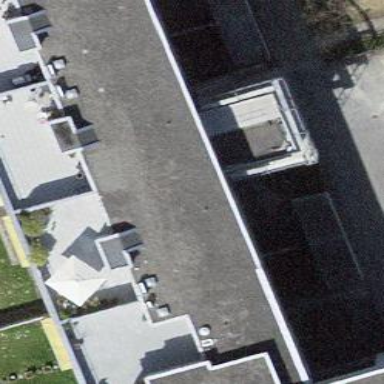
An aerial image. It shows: Residential building.